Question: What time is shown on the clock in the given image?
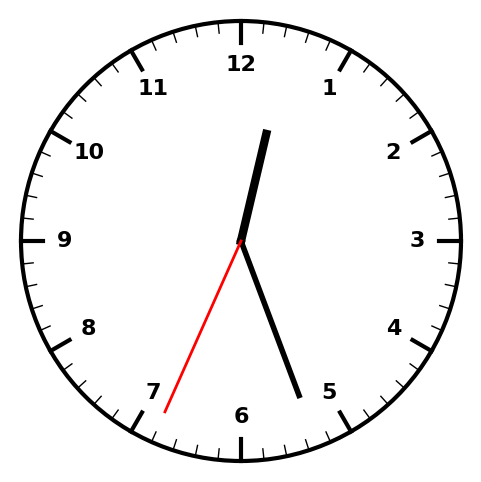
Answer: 12:26:34